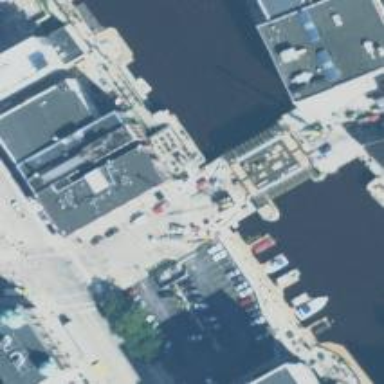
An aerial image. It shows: Footway road that includes lift bridge.